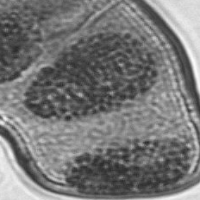
Label: telophase